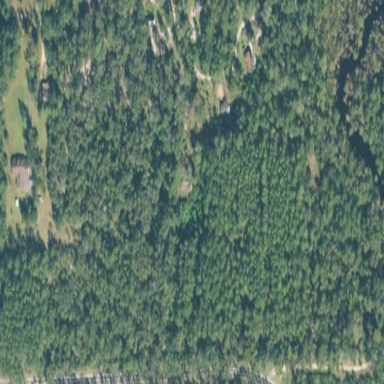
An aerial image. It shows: Mixed leaf woodland.